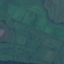
Land use / land cover: Pasture